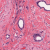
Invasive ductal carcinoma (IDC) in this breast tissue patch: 1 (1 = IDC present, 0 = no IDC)